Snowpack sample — Buffalo Mountain, Silverthorne, Colorado, USA (1/25/25, 10:11 AM MST)
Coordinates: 39.6222, -106.1139
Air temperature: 22 °F
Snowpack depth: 110 cm
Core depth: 30 cm
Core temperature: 42.8 °F
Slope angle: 12°, slope face: 102°
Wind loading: high
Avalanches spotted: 0
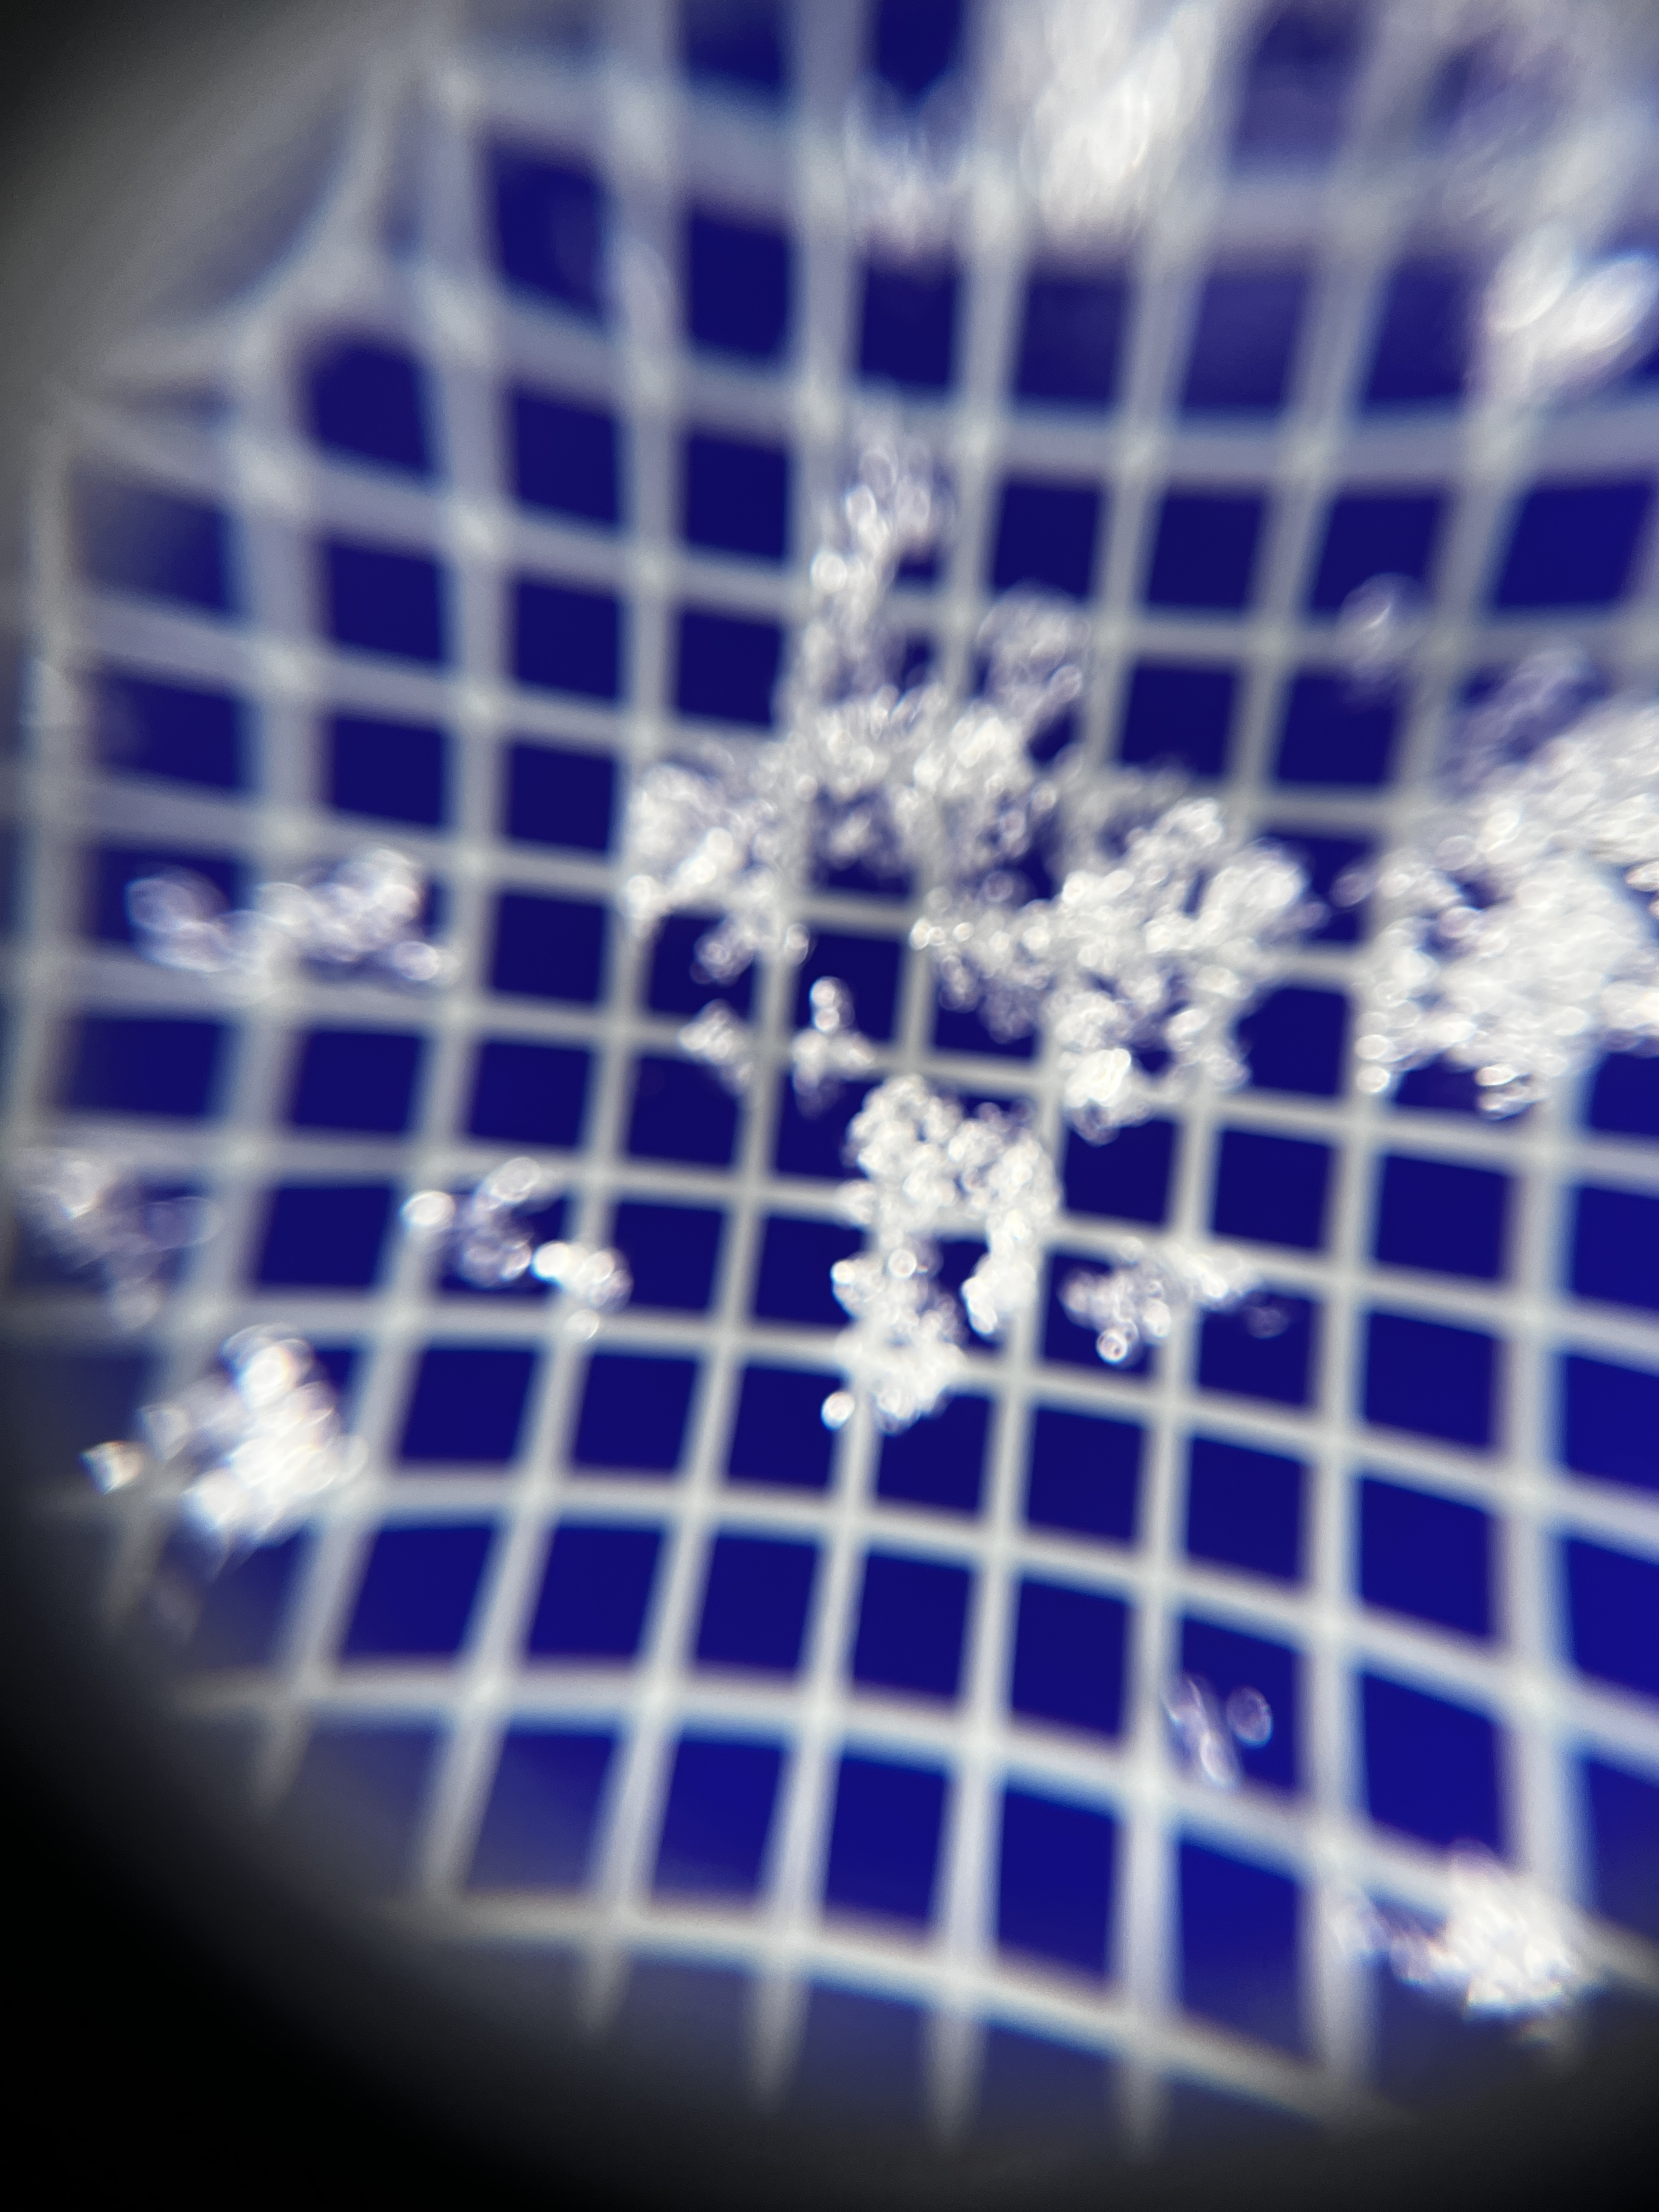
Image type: magnified_profile
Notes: No avalanches nearby, collected on the outskirts of a fire break 15 meters from the treeline, on way to Buffalo and Red Mountain